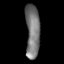
Tissue: lung
Cell type: Myeloid cells
Senescence score: 0.5748
Nuclear area (px): 747
Mean DAPI intensity: 117.27